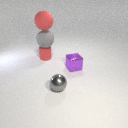
small red rubber cylinder below large gray rubber sphere